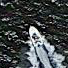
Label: civil